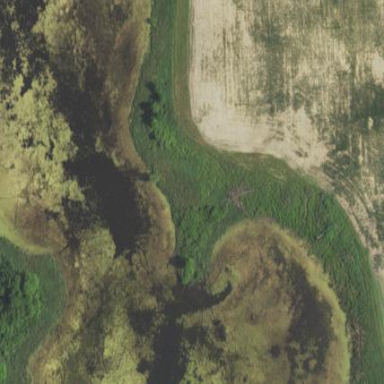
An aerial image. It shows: Pond surrounded by natural water.